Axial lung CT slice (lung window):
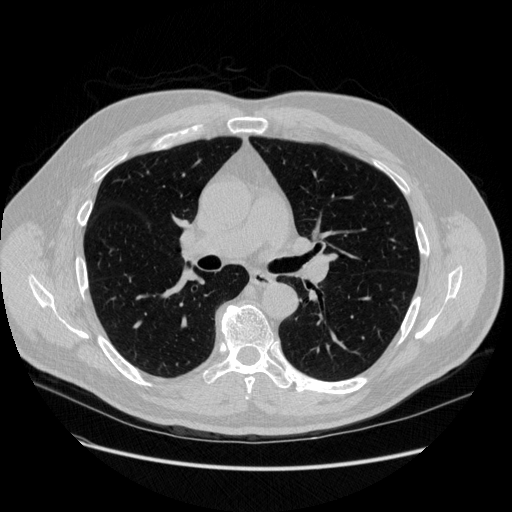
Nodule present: no